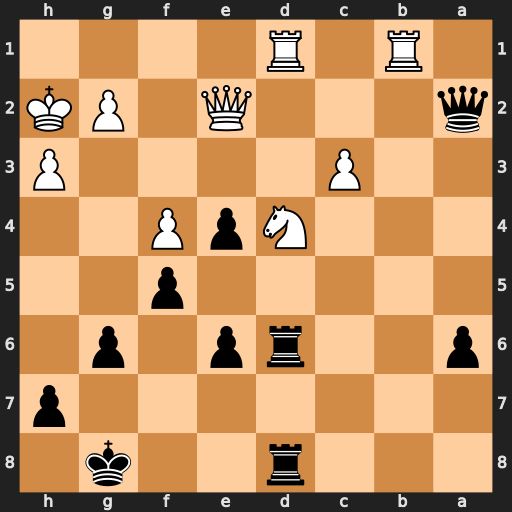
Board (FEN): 3r2k1/7p/p2rp1p1/5p2/3NpP2/2P4P/q3Q1PK/1R1R4
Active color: b
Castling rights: -
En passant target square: -
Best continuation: Qxe2 Nxe2 Rxd1